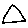
Label: triangle